Field crop: tomato
Growth stage: 2
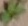
Species: solanum